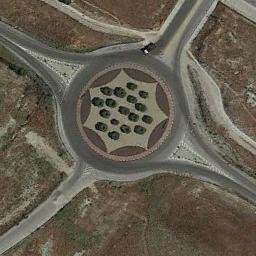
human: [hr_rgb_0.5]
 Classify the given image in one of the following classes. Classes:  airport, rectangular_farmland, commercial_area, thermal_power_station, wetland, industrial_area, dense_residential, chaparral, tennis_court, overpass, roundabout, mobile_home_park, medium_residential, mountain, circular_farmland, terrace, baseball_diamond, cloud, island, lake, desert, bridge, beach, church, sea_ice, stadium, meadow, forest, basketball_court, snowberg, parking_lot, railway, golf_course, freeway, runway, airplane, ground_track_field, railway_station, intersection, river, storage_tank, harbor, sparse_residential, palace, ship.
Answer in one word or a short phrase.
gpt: roundabout